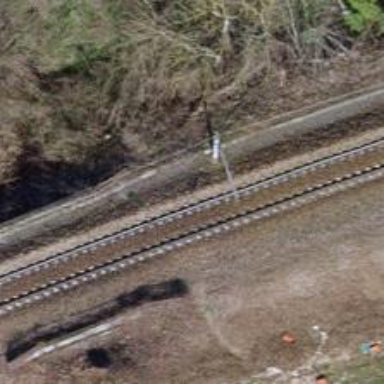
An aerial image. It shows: Railway track with contact lines for electrification.